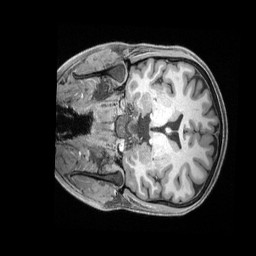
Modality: T1w
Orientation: coronal
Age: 21
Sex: female
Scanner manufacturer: siemens
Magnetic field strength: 3 T
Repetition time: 2.4 s
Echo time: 0.00228 s